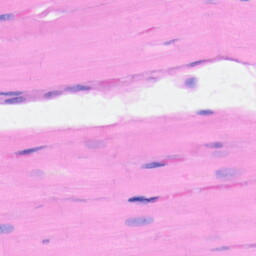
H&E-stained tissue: Heart